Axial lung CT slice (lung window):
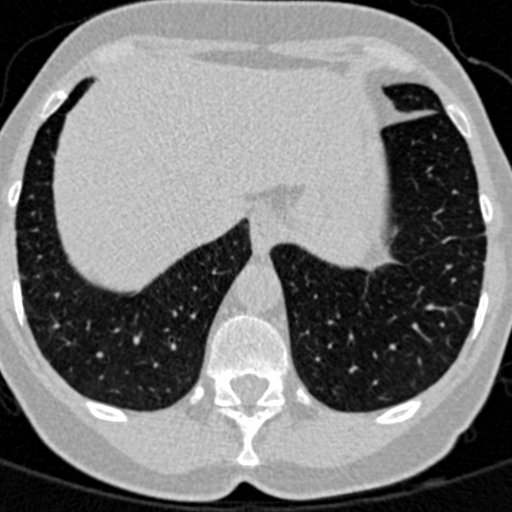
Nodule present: no